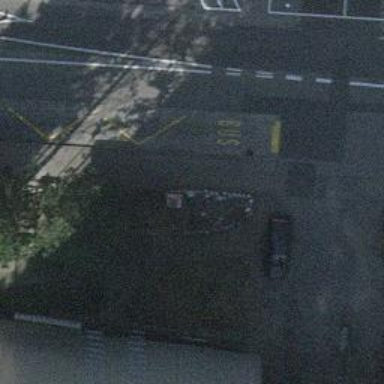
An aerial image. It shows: Sidewalk leading to public transport platform.